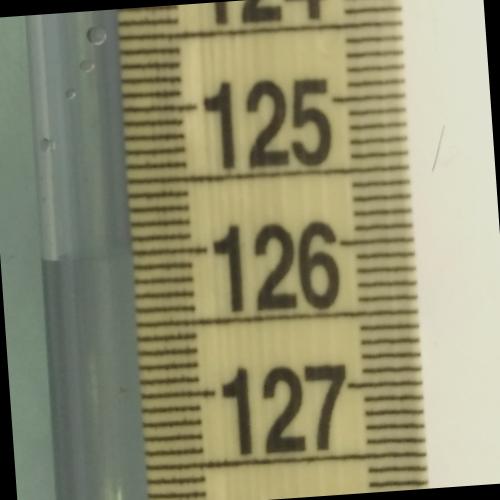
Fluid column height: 126.0 cm